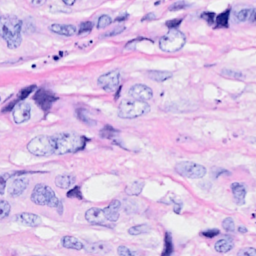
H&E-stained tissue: Breast